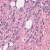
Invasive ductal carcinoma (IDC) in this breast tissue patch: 1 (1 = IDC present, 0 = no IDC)